Question: I am generating random noise by creating an array of pixels, that I then use to create an image. The code works, and the compiler shows no problems, except a warning that says: 'warning: address of local variable 'tmp' returned [-Wreturn-local-addr]'
'''
#include <SFML/Graphics.hpp>
#include <vector>
#include <stdlib.h>
#include <time.h>
sf::Uint8* getPerlinArray(unsigned int width, unsigned int height){
sf::Uint8 tmp[width * height * 4];
for(unsigned int i = 0; i < width * height * 4; i+=4){
sf::Uint8 value = rand() % 256;
tmp[i] = value;
tmp[i + 1] = value;
tmp[i + 2] = value;
tmp[i + 3] = 255;
}
return tmp;
}
sf::Image getPerlinImage(unsigned int width, unsigned int height){
sf::Uint8* arr = getPerlinArray(width, height);
sf::Image img;
img.create(width, height, arr);
return img;
}
int main(){
//Set random seed.
unsigned int seed = time(NULL);
srand(seed);
//Create window
sf::RenderWindow window(sf::VideoMode(200, 200), "Random Noise");
sf::Image img = getPerlinImage(64, 64);
sf::Texture txt;
txt.loadFromImage(img);
sf::Sprite sprite;
sprite.setTexture(txt);
while (window.isOpen()){
sf::Event event;
while (window.pollEvent(event)){
if (event.type == sf::Event::Closed)
window.close();
}
window.clear(sf::Color::Green);
window.draw(sprite);
window.display();
}
return 0;
}
'''
The result I get is this:

You can clearly see that the noise-generator works, but the array seems to get corrupted as wee see at the bottom of the image I am drawing. I found that the "corruption" occurs when I am returning the array. If put 'sf::Uint8 tmp[width * height * 4]' (and I define 'width' and 'height') outside the 'getPerlinArray' function, so that 'tmp' is global, the array does not get corrupted and the program works like it should. Is there a way to return a local variable(array, in this case), without it getting corrupted?
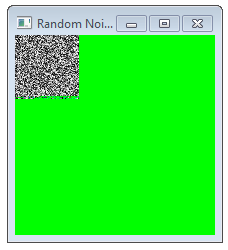
Answer: You should return dynamically allocated memory, ideally from a RAII'd container:
'''
std::vector<sf::Uint8> getPerlinArray(unsigned int width, unsigned int height){
std::vector<sf::Uint8> tmp(width * height * 4);
//identical code goes here.
return tmp;
}
'''
and then:
'''
auto arr = getPerlinArray(width, height);
sf::Image img;
img.create(width, height, arr.data());
'''